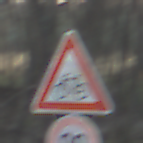
Verkehrszeichen: RadverkehrRechts
Zusatzzeichen unten: Geschwindigkeit80
Umgebung: Outdoor, Nature
Tageszeit: SunriseSunset
Wetter: Clear
Licht: Natural
Jahreszeit: Winter
Kontrast: LowContrast